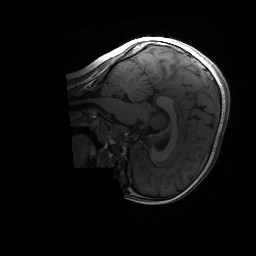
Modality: T1w
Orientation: sagittal
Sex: female
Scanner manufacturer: siemens
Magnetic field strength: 3 T
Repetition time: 1.9 s
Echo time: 0.00243 s